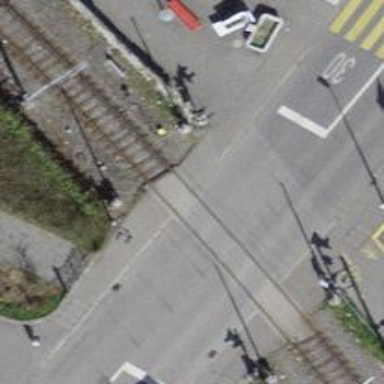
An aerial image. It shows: Full railway crossing barrier.